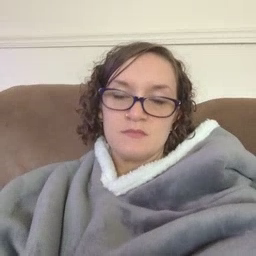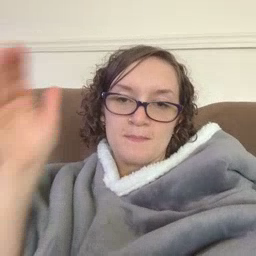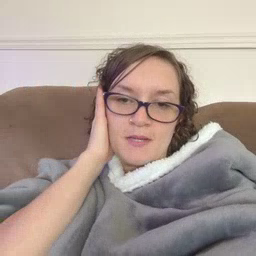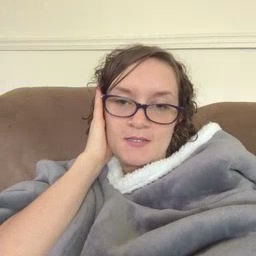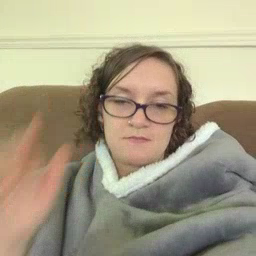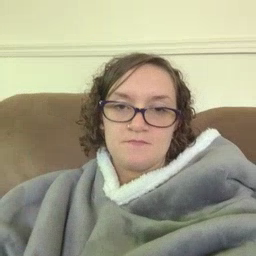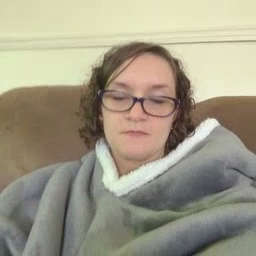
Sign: bed